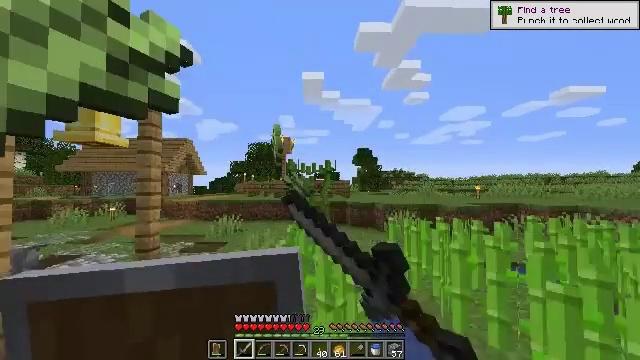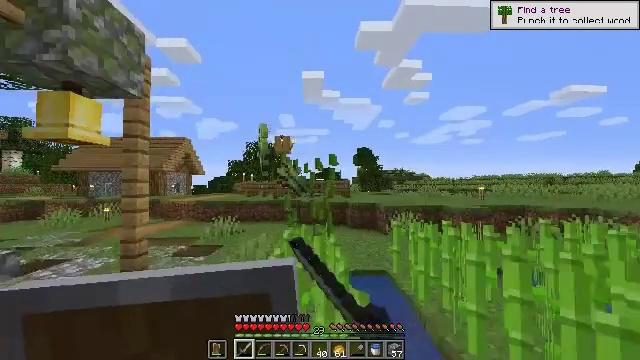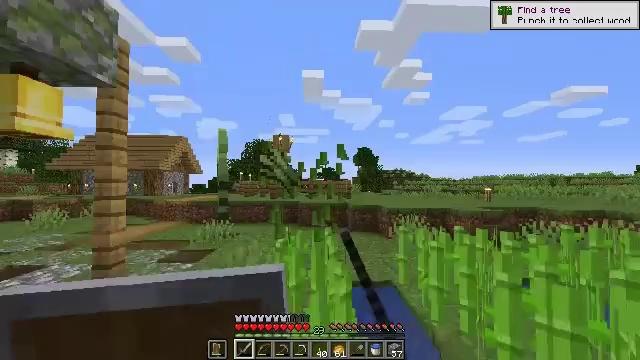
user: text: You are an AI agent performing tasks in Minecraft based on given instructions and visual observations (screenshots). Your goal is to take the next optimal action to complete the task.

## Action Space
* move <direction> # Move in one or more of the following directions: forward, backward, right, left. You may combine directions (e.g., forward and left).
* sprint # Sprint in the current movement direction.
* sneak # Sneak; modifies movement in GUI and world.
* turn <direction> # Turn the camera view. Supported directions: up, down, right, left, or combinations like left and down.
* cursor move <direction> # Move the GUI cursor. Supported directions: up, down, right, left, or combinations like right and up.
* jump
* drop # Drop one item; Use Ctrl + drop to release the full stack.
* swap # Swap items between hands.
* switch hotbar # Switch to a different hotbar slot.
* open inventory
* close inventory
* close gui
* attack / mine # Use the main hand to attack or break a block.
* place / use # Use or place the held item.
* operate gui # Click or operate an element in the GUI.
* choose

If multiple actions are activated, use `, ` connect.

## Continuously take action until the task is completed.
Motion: motion action
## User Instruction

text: Collect sugar cane near water sources.
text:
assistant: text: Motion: move forward, attack / mine
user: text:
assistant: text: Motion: move forward, attack / mine
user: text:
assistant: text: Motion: attack / mine